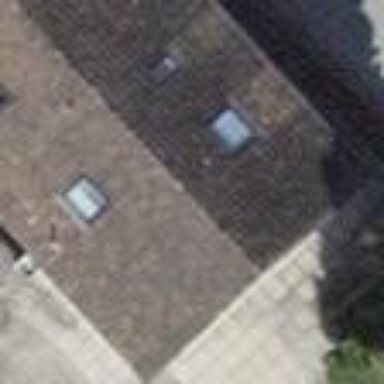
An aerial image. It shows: Building with gabled roof.